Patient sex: F
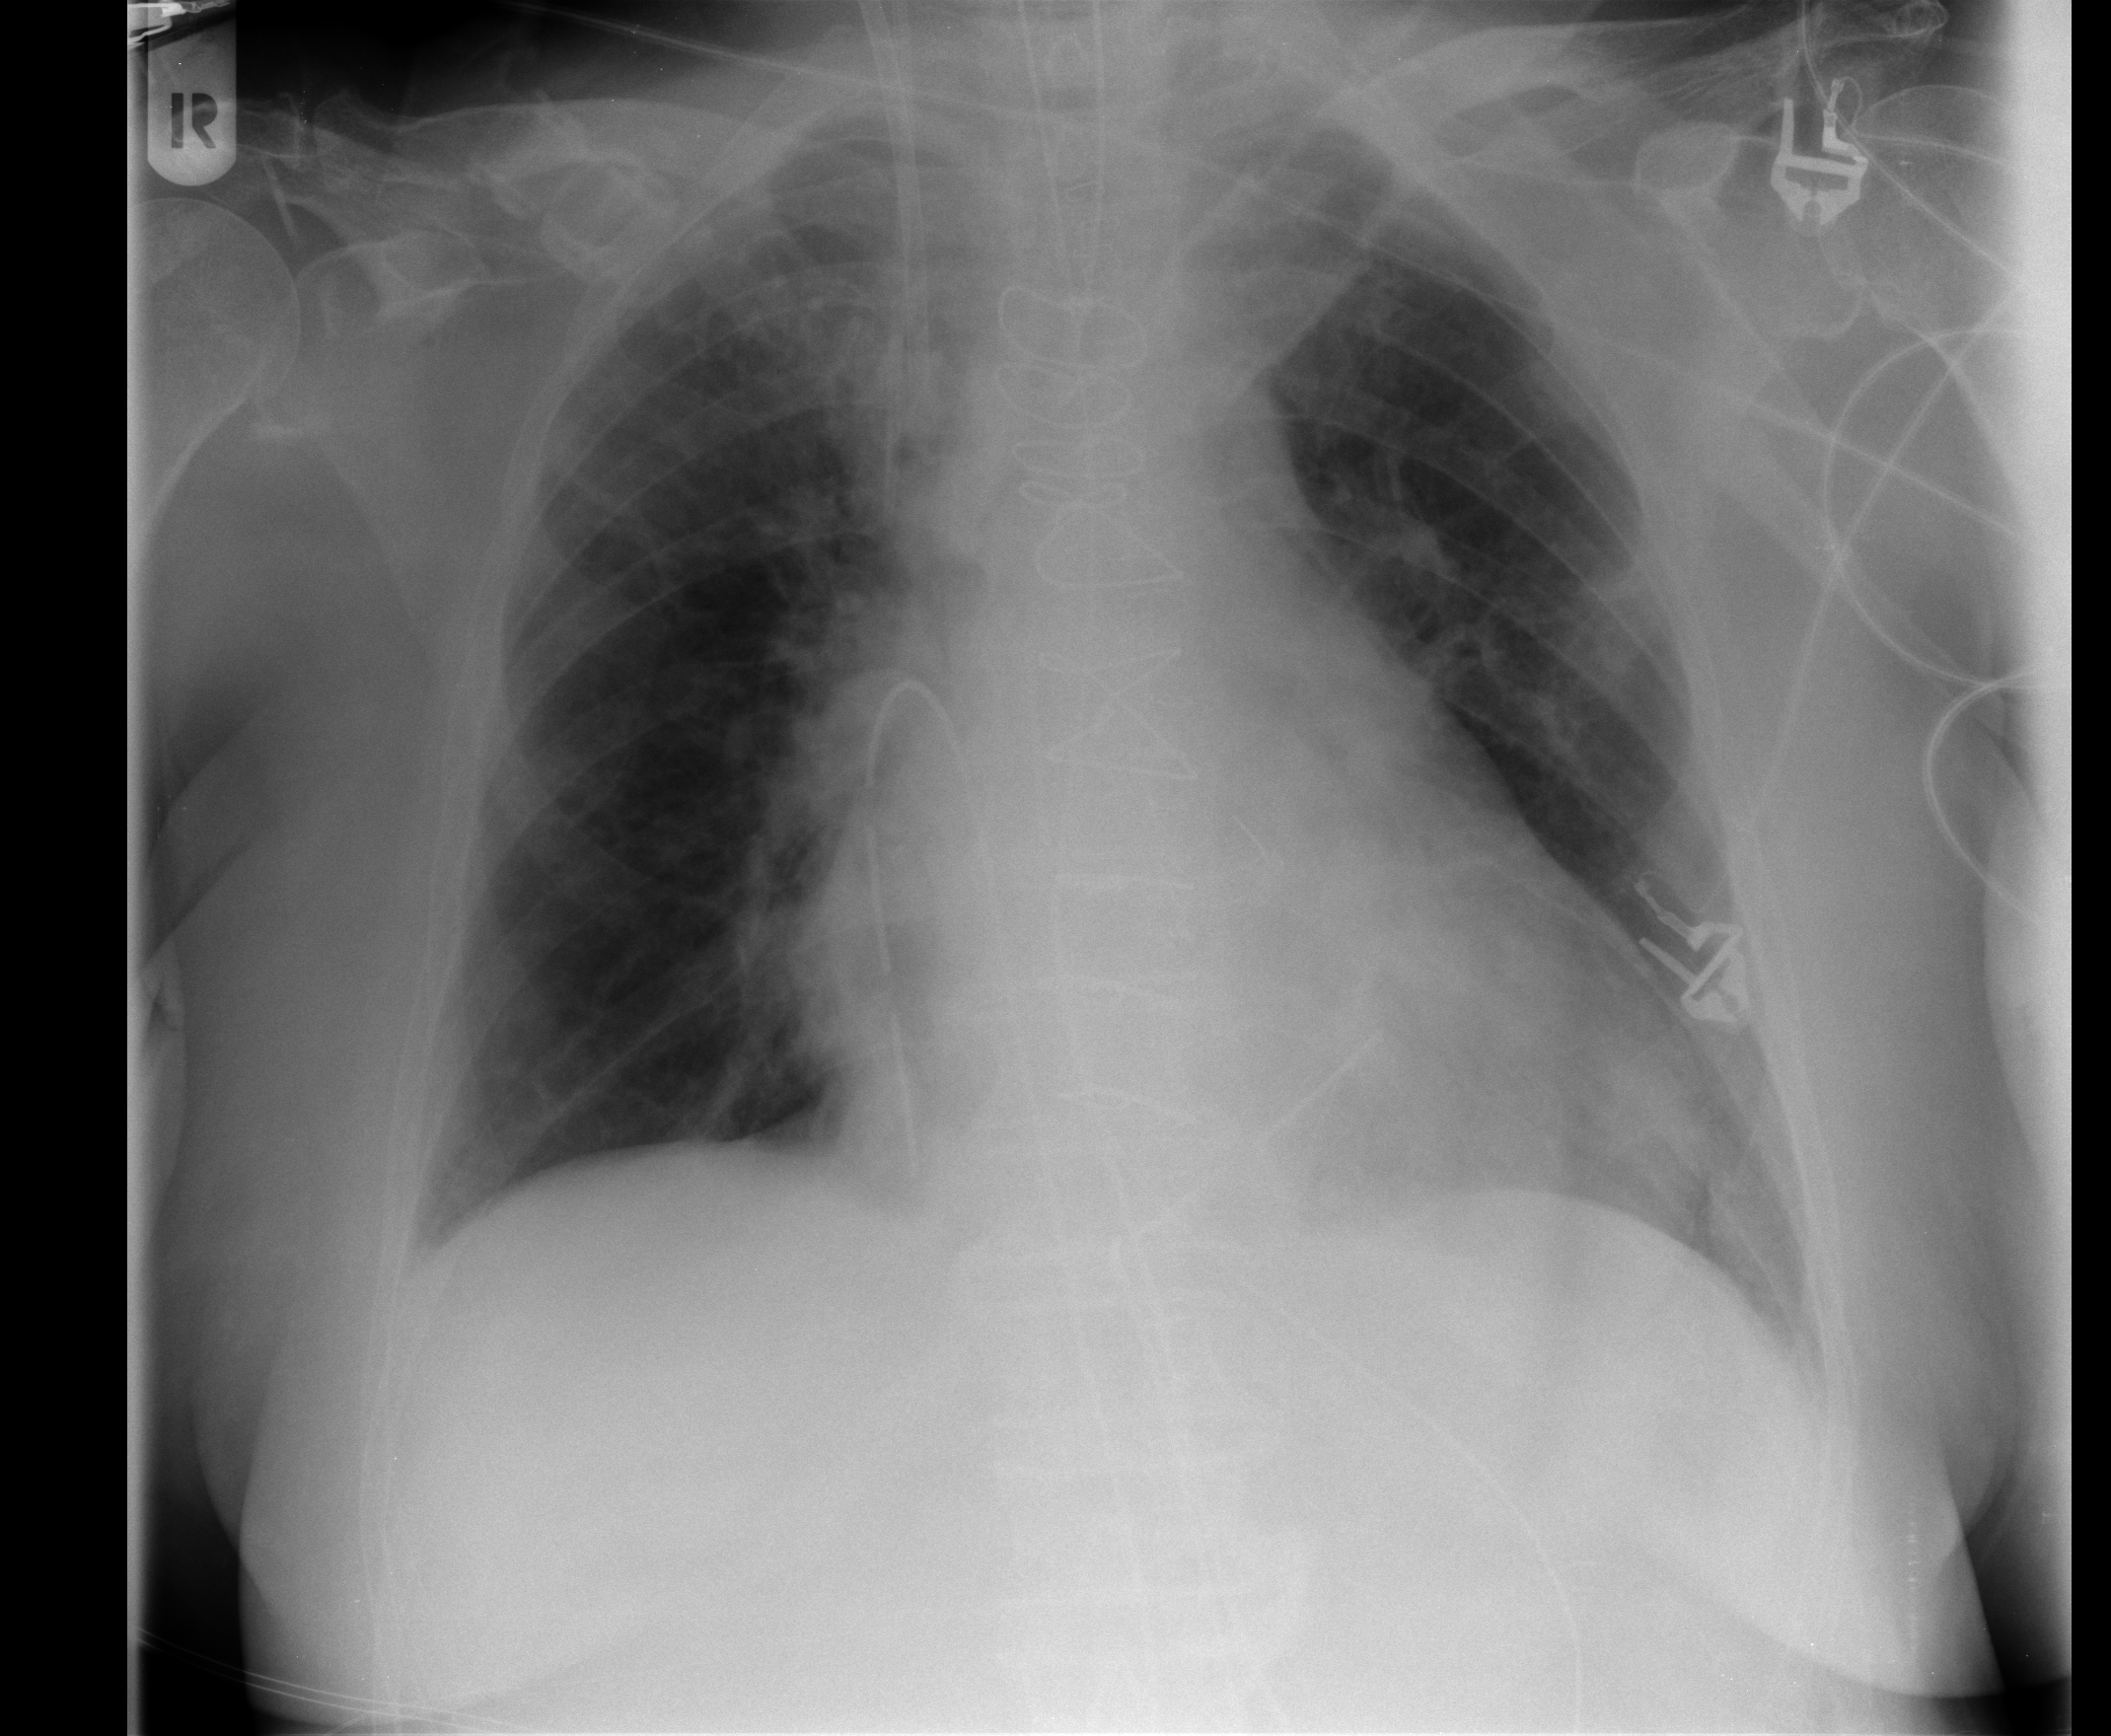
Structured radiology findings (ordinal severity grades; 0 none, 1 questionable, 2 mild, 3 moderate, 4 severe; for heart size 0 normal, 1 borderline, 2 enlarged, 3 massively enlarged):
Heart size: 2
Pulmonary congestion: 2
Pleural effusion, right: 0
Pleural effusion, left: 1
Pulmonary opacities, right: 0
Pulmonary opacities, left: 0
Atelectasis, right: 1
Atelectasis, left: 1